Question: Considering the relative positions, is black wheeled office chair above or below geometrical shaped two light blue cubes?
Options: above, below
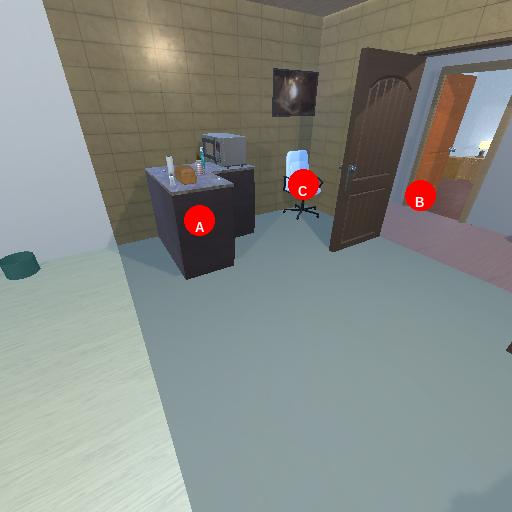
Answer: above